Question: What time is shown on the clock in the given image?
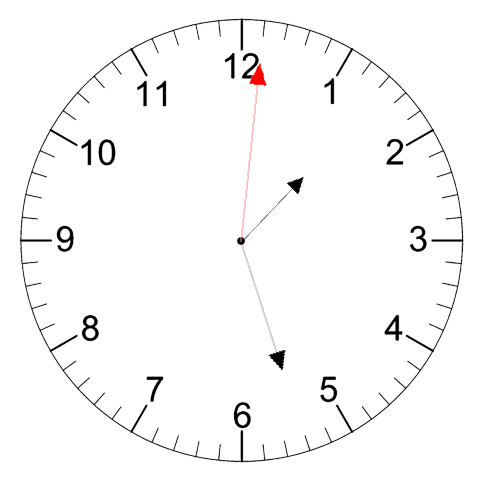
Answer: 01:27:01